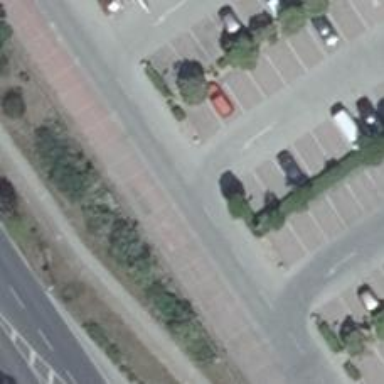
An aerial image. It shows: Road serving as parking aisle.